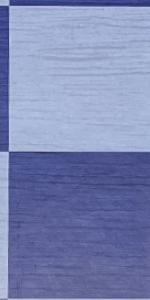
Label: Empty